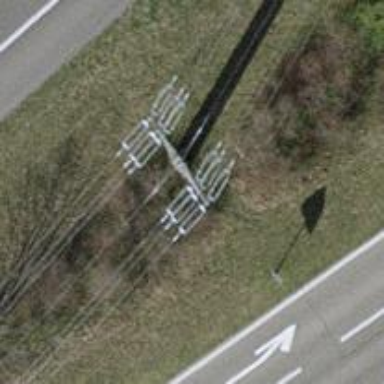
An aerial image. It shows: Power pole.